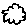
Label: cloud